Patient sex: F
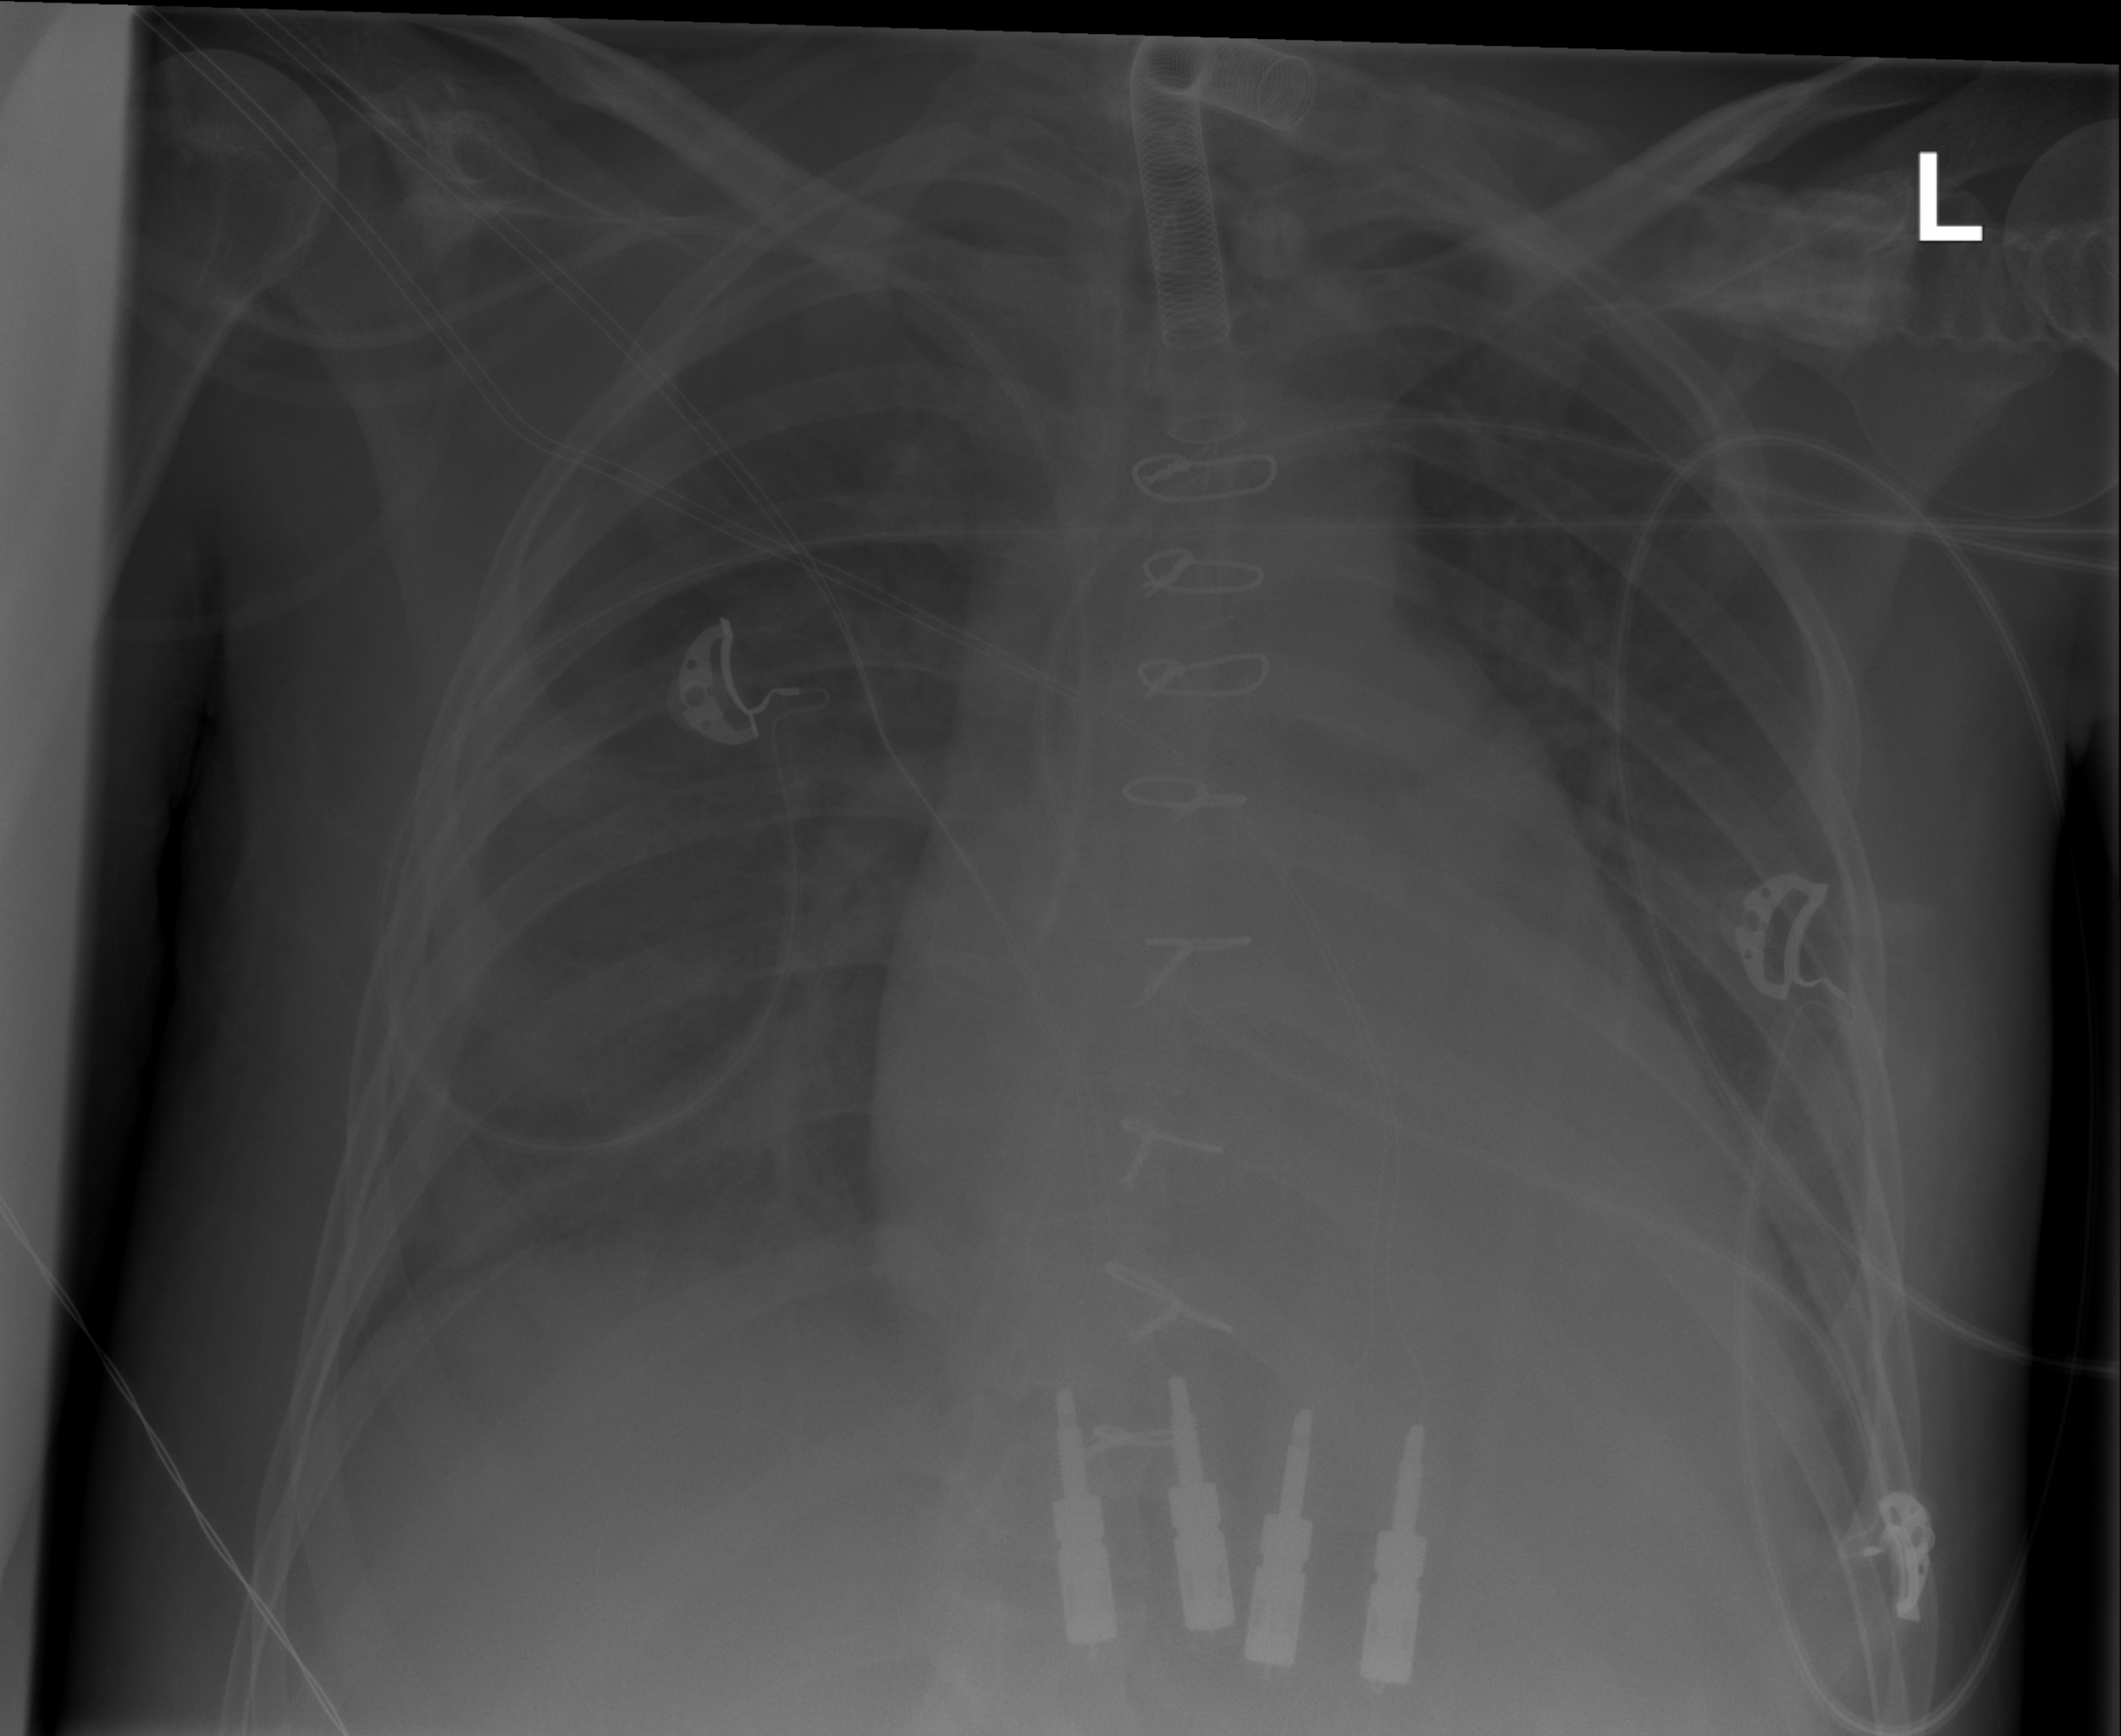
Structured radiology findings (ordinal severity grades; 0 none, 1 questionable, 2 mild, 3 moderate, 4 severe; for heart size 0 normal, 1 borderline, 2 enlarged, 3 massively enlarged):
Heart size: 2
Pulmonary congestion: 2
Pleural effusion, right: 2
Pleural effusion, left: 2
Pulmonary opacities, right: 0
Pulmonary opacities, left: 0
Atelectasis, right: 2
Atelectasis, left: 3